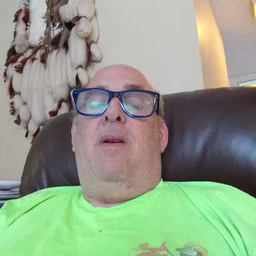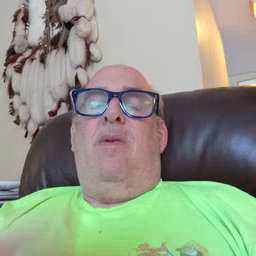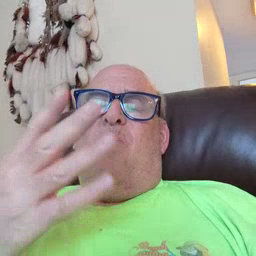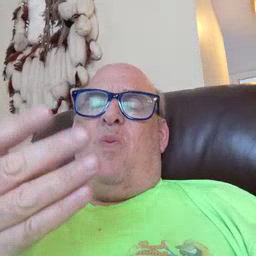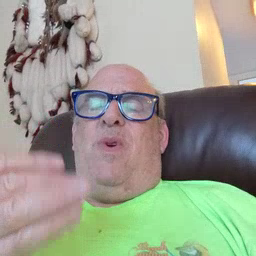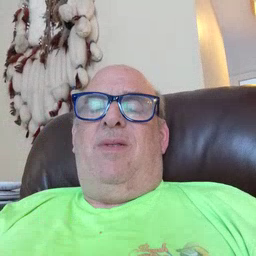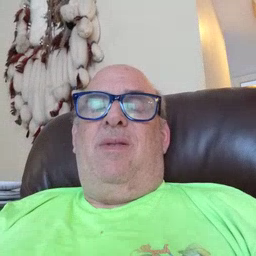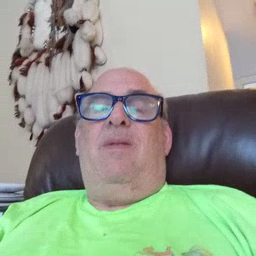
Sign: wet